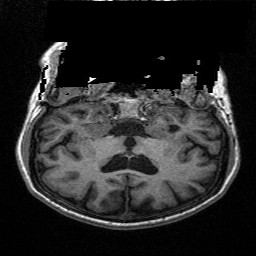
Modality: T1w
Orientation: sagittal
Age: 25
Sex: female